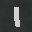
Label: 1